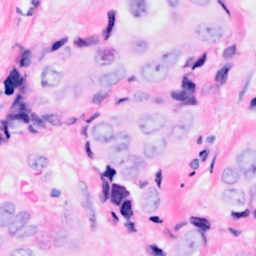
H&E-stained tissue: Breast